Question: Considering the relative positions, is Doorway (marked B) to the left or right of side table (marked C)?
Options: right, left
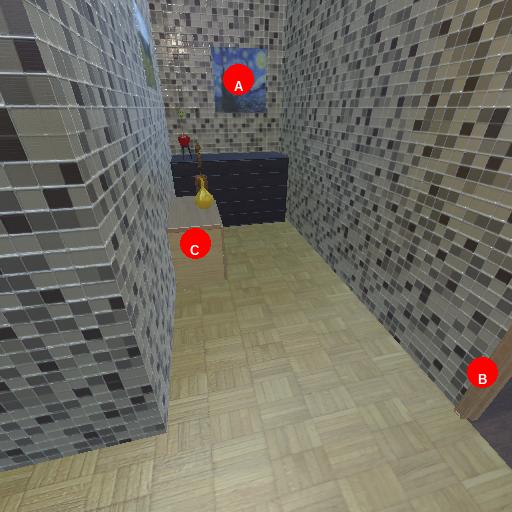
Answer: right